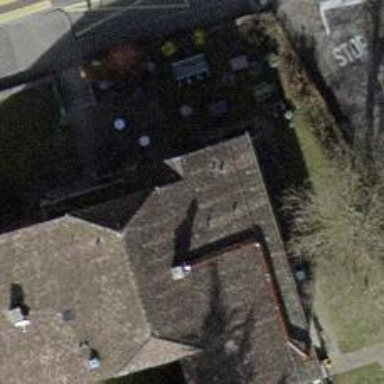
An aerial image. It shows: Restaurant.